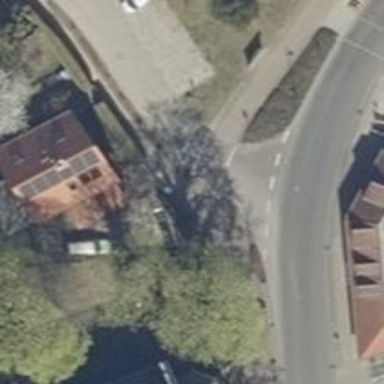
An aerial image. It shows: Residential road.